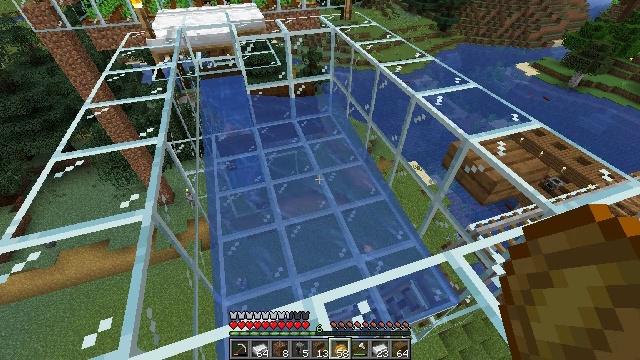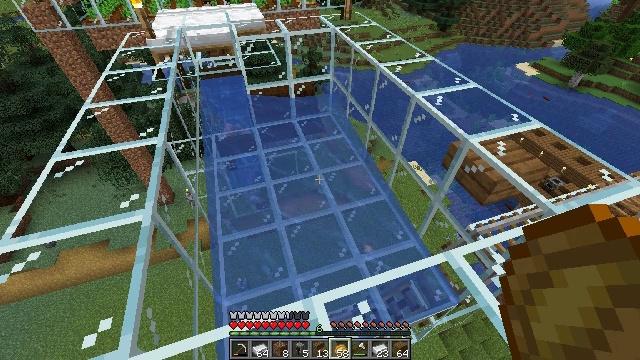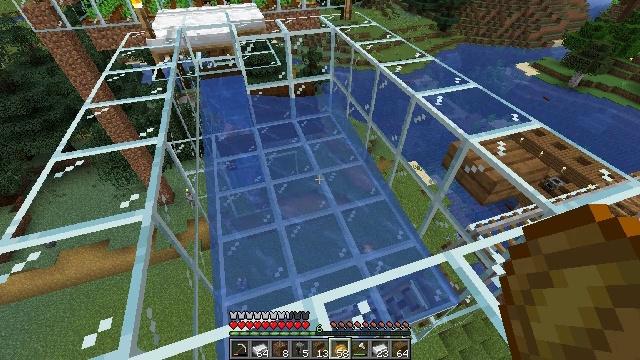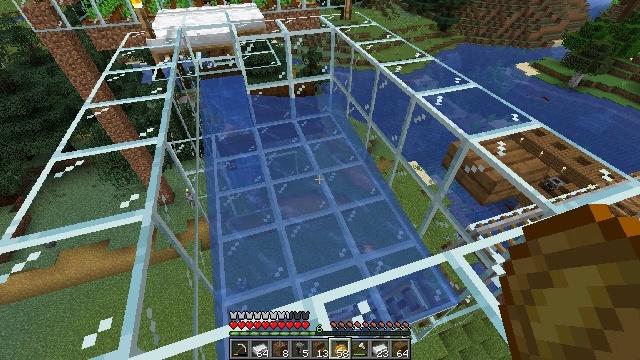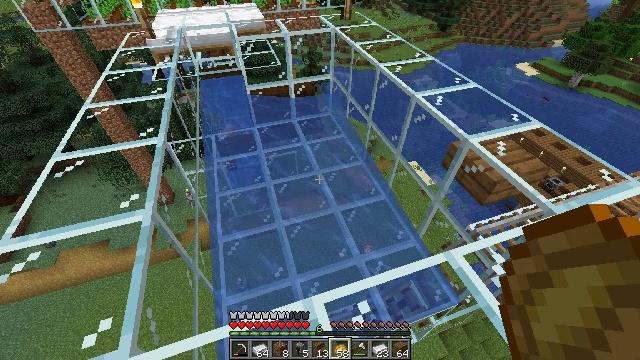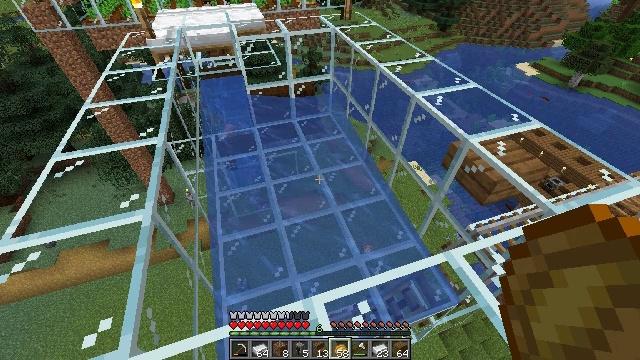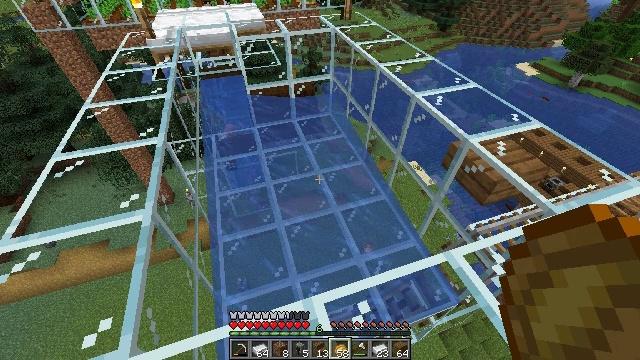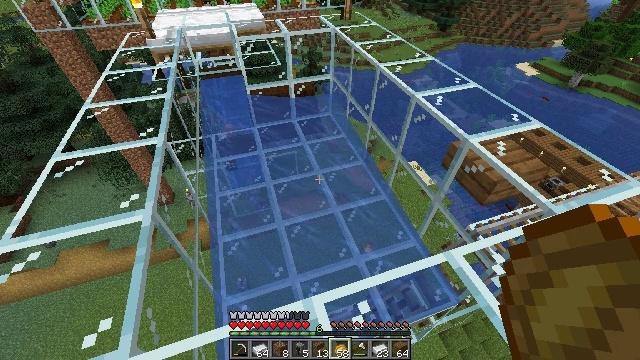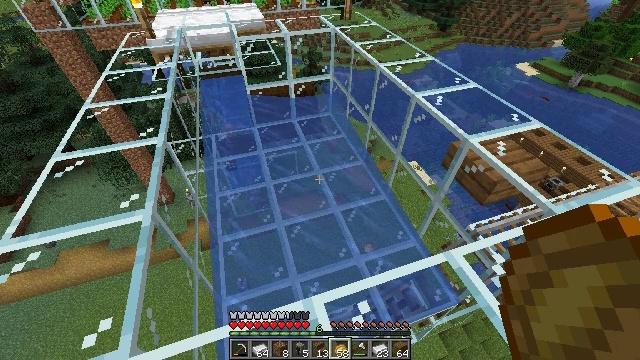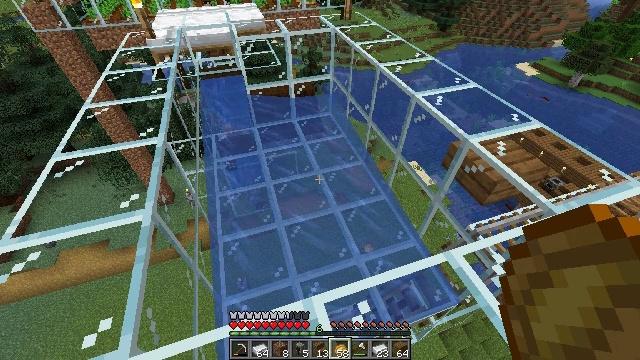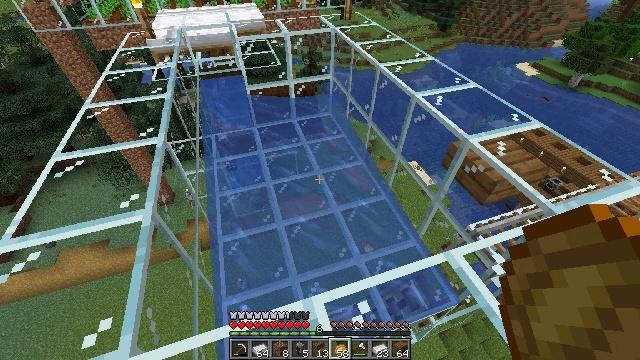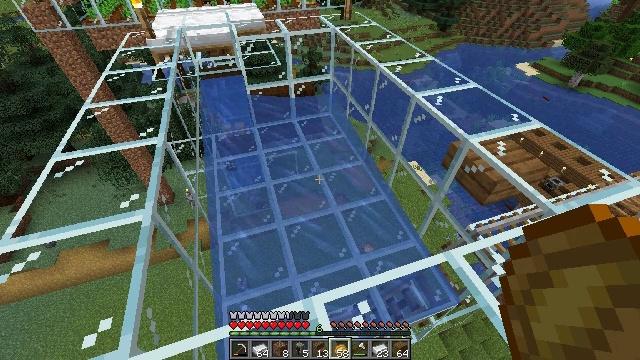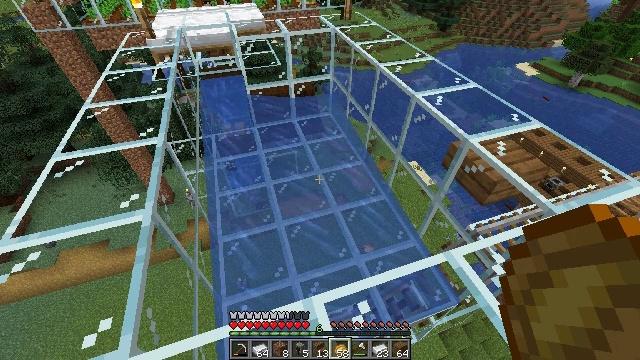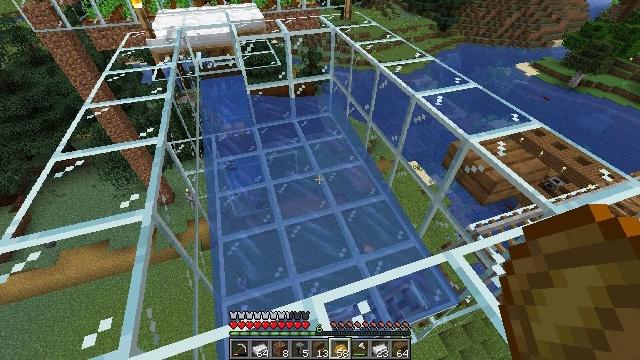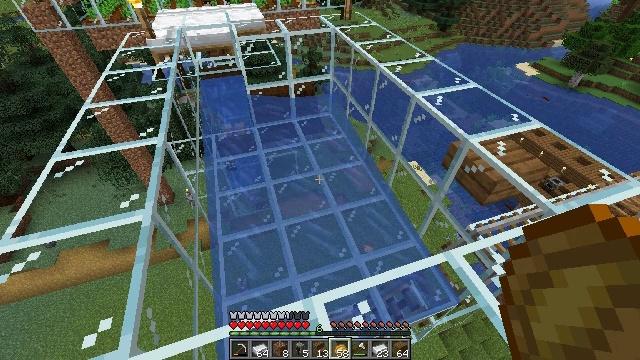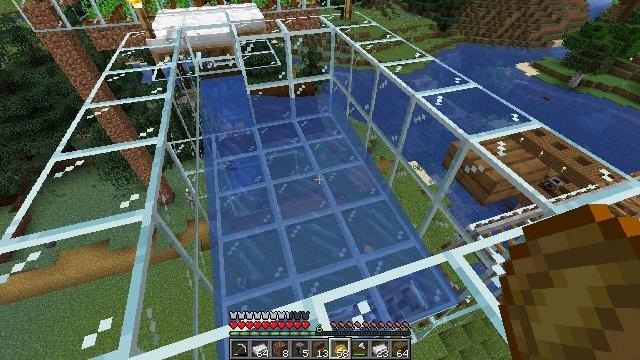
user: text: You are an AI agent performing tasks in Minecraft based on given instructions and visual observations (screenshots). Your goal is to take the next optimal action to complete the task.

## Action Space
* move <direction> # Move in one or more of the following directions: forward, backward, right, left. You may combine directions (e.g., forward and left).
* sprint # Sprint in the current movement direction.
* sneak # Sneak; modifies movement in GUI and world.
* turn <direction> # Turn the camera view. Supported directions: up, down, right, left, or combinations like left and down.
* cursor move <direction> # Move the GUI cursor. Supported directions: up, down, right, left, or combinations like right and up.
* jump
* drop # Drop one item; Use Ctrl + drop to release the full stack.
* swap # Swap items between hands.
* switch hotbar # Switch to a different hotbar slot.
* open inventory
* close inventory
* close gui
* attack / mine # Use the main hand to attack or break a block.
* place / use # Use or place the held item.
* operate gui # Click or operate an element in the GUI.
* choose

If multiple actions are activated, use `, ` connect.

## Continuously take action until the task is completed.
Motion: motion action
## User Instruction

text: Mine the smithing table.
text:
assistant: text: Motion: no_op
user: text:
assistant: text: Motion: no_op
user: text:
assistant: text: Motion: no_op
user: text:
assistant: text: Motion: no_op
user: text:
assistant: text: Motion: no_op
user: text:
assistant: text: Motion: no_op
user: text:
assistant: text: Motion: no_op
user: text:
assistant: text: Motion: no_op
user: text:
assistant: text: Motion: no_op
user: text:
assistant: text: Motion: no_op
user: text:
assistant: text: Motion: no_op
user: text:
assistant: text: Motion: no_op
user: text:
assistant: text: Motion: no_op
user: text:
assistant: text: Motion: no_op
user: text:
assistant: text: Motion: no_op
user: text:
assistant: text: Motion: no_op
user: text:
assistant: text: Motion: no_op
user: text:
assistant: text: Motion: no_op
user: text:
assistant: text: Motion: no_op
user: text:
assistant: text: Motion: no_op
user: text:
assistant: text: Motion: no_op
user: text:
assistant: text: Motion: no_op
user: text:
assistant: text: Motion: no_op
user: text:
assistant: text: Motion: no_op
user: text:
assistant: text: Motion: no_op
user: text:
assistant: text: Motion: no_op
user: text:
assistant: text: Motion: no_op
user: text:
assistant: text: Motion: no_op
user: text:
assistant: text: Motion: no_op
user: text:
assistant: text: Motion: no_op